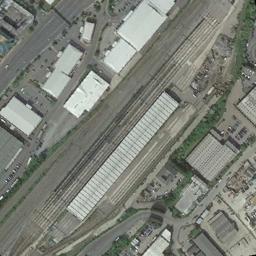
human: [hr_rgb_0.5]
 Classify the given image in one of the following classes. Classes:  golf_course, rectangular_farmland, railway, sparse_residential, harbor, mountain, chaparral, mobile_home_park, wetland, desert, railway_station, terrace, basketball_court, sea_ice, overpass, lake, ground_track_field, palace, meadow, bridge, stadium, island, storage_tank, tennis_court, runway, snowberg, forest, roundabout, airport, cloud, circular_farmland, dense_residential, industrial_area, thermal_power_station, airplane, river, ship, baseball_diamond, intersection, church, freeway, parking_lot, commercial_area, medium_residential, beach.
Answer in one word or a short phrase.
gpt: railway_station